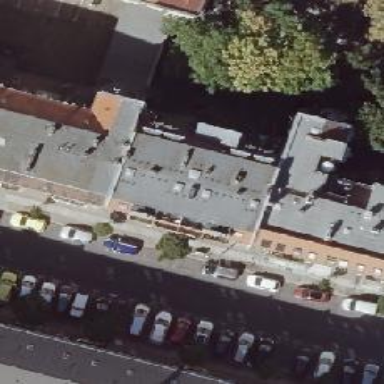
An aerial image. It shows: Clinic.